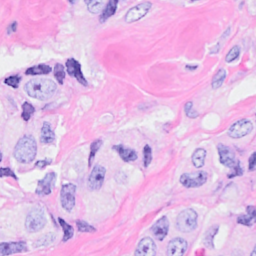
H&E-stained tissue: Breast